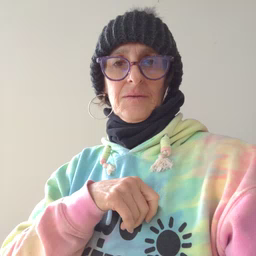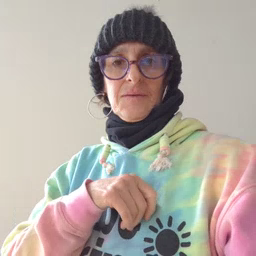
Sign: noisy